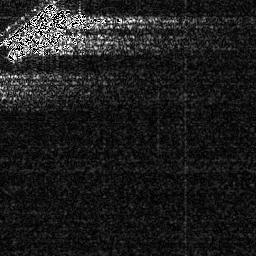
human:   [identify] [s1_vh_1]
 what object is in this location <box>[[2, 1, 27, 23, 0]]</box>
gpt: <ref>1 large ship at the top left</ref>